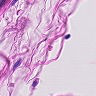
Metastatic tissue present: no